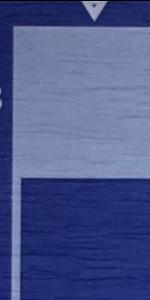
Label: Empty